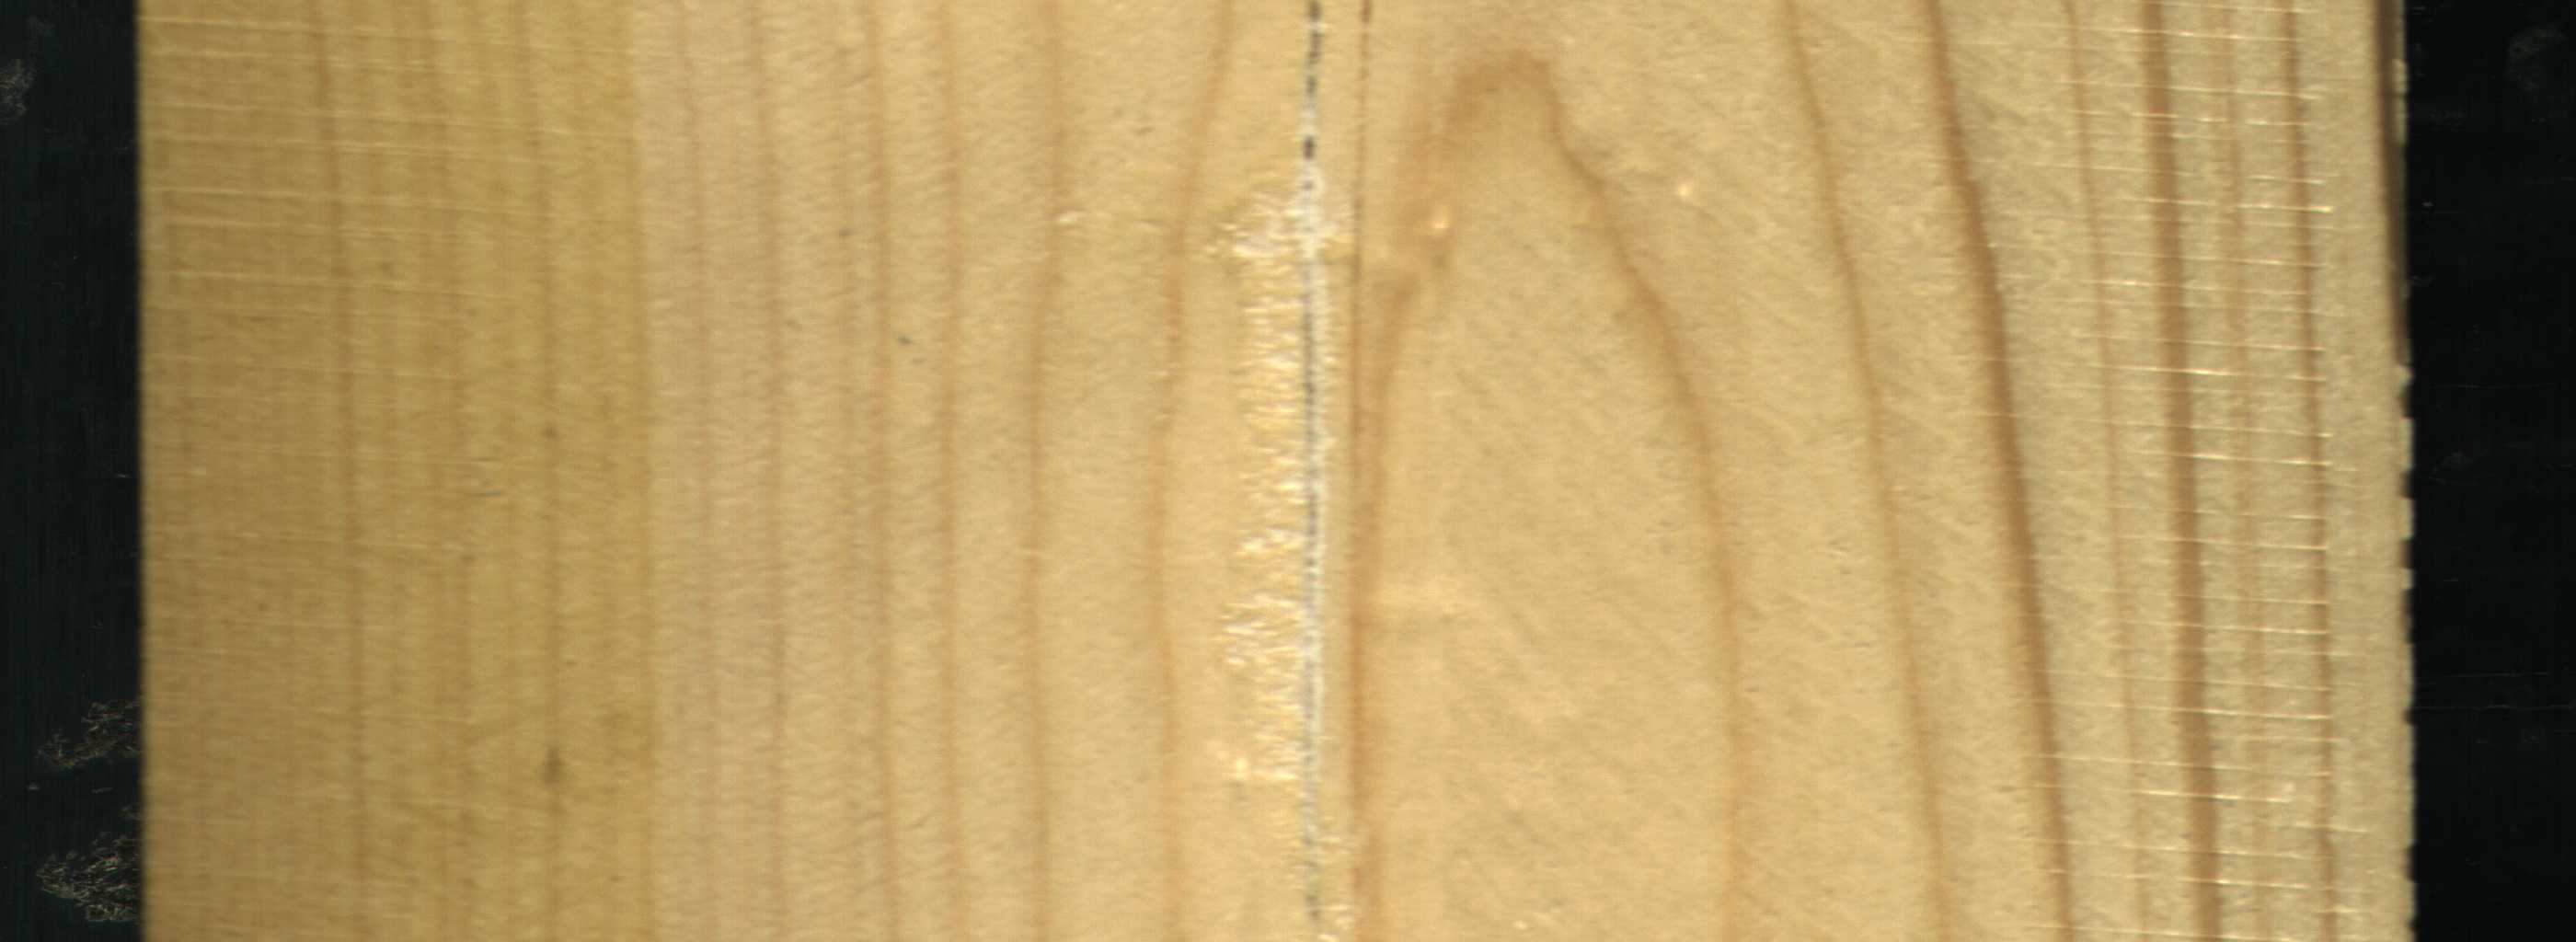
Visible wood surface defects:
Crack